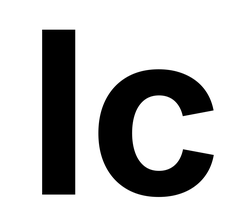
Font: Inter_Bold